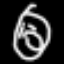
Label: donut